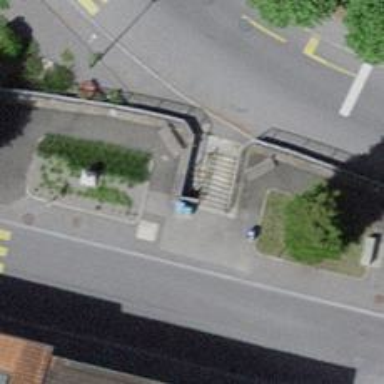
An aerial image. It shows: Toilets are available here.